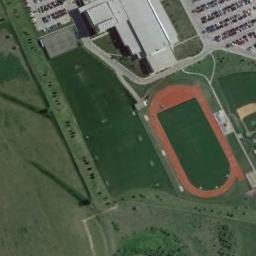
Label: ground_track_field